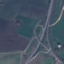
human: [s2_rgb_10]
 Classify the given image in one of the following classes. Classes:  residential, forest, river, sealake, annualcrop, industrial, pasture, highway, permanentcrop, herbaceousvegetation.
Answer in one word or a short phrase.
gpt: Highway